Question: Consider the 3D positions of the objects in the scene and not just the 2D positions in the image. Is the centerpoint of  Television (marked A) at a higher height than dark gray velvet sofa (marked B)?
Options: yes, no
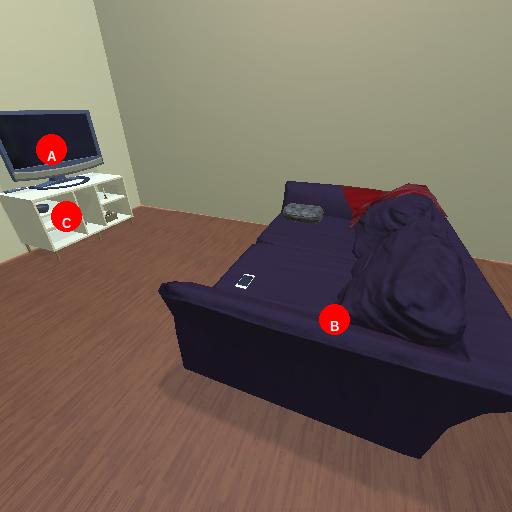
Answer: yes